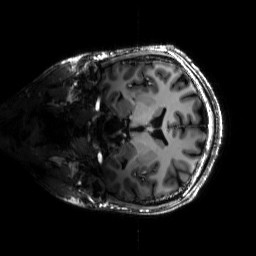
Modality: T1w
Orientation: coronal
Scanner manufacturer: siemens
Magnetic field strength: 6.98 T
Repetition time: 2.3 s
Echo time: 0.00266 s